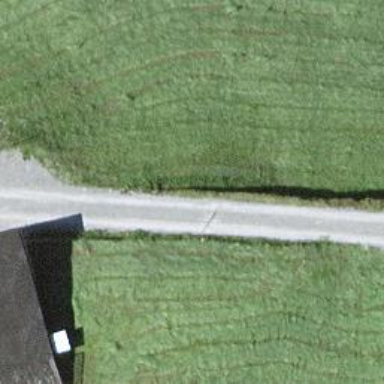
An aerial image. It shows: Retaining wall.